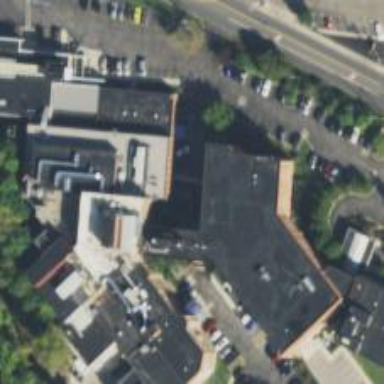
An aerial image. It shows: Hospital building.